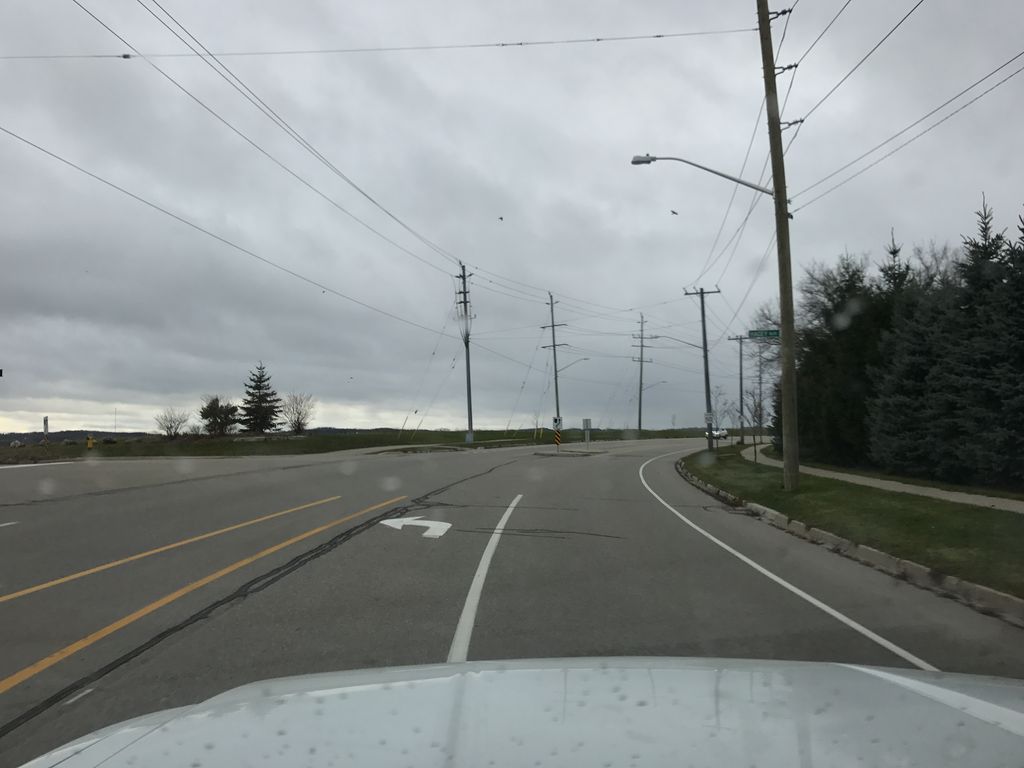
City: kitchener-waterloo